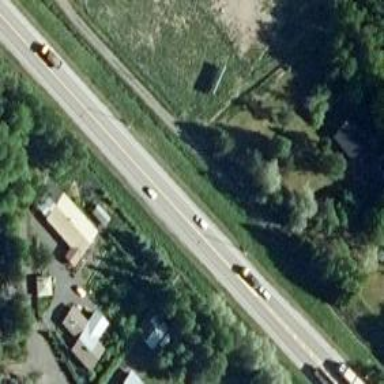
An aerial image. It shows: Trunk link road with asphalt surface. The road has functional class of tertiary.